Interaction volume radius: 5 \u00c5
Interaction volume height: 20 \u00c5
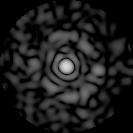
Disorder parameter: 0.8277